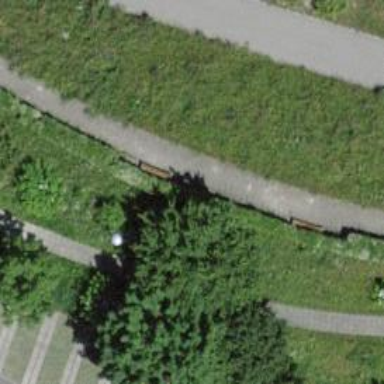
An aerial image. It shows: Brown bench in the vicinity.